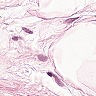
Metastatic tissue present: no